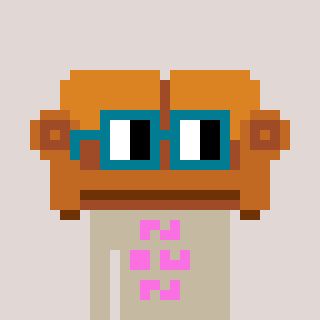
a pixel art character with square dark green glasses, a couch-shaped head and a bege-colored body on a warm background